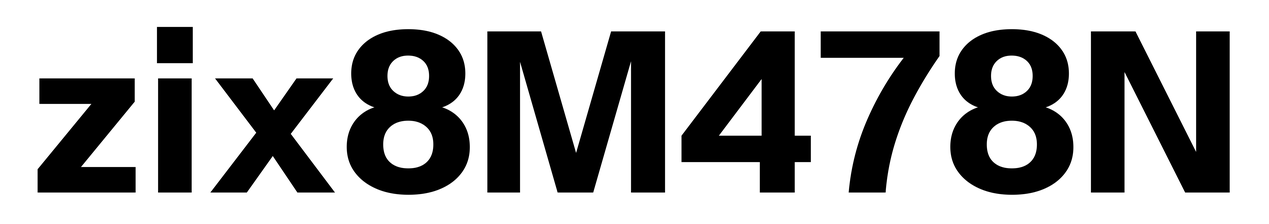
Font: InstrumentSans_Bold